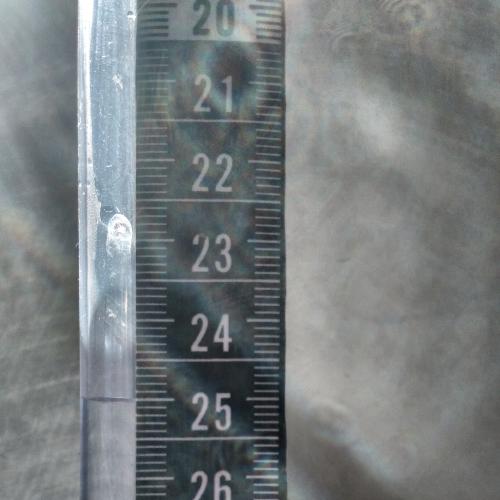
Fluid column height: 25.0 cm